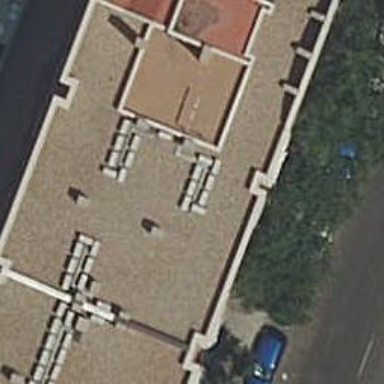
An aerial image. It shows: Restaurant.